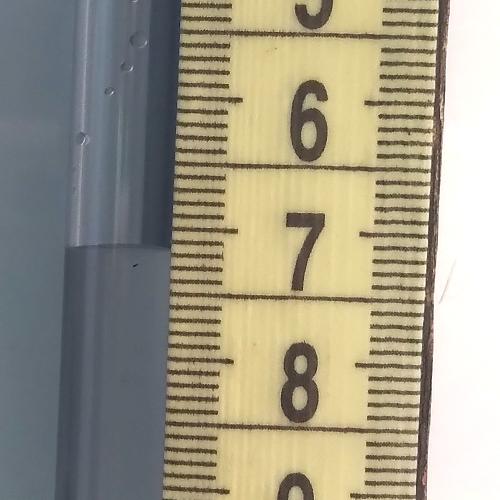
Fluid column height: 7.2 cm